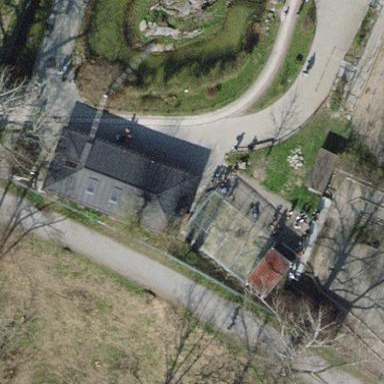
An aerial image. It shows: Shed building.